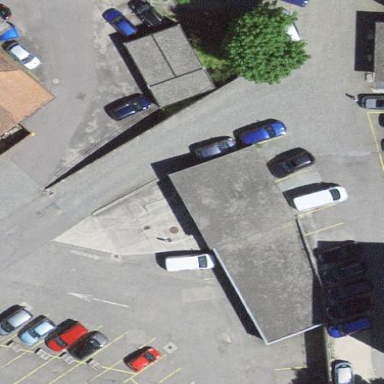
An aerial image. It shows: Warehouse building.